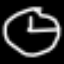
Label: clock